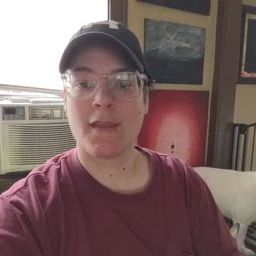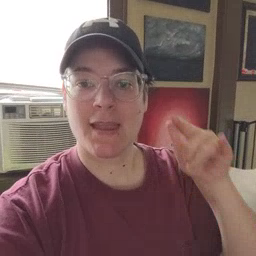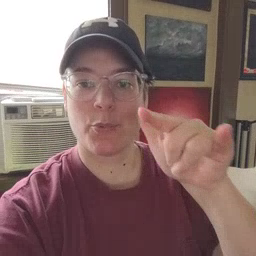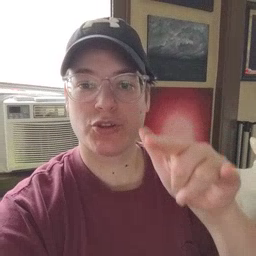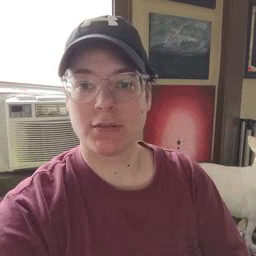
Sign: airplane